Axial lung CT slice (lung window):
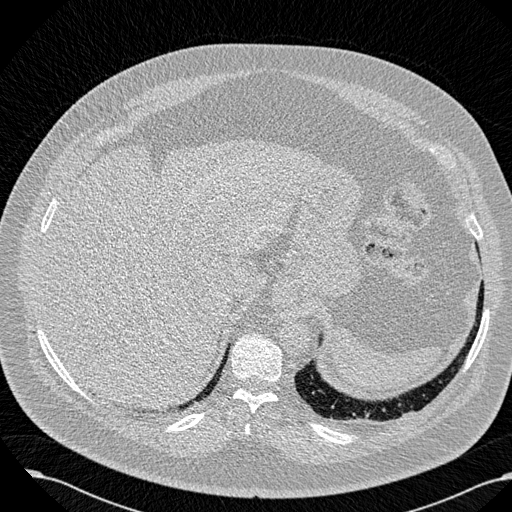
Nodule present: no